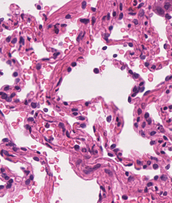
Tumor epithelial tissue: no
Tumor-associated stroma tissue: no
Normal tissue: yes